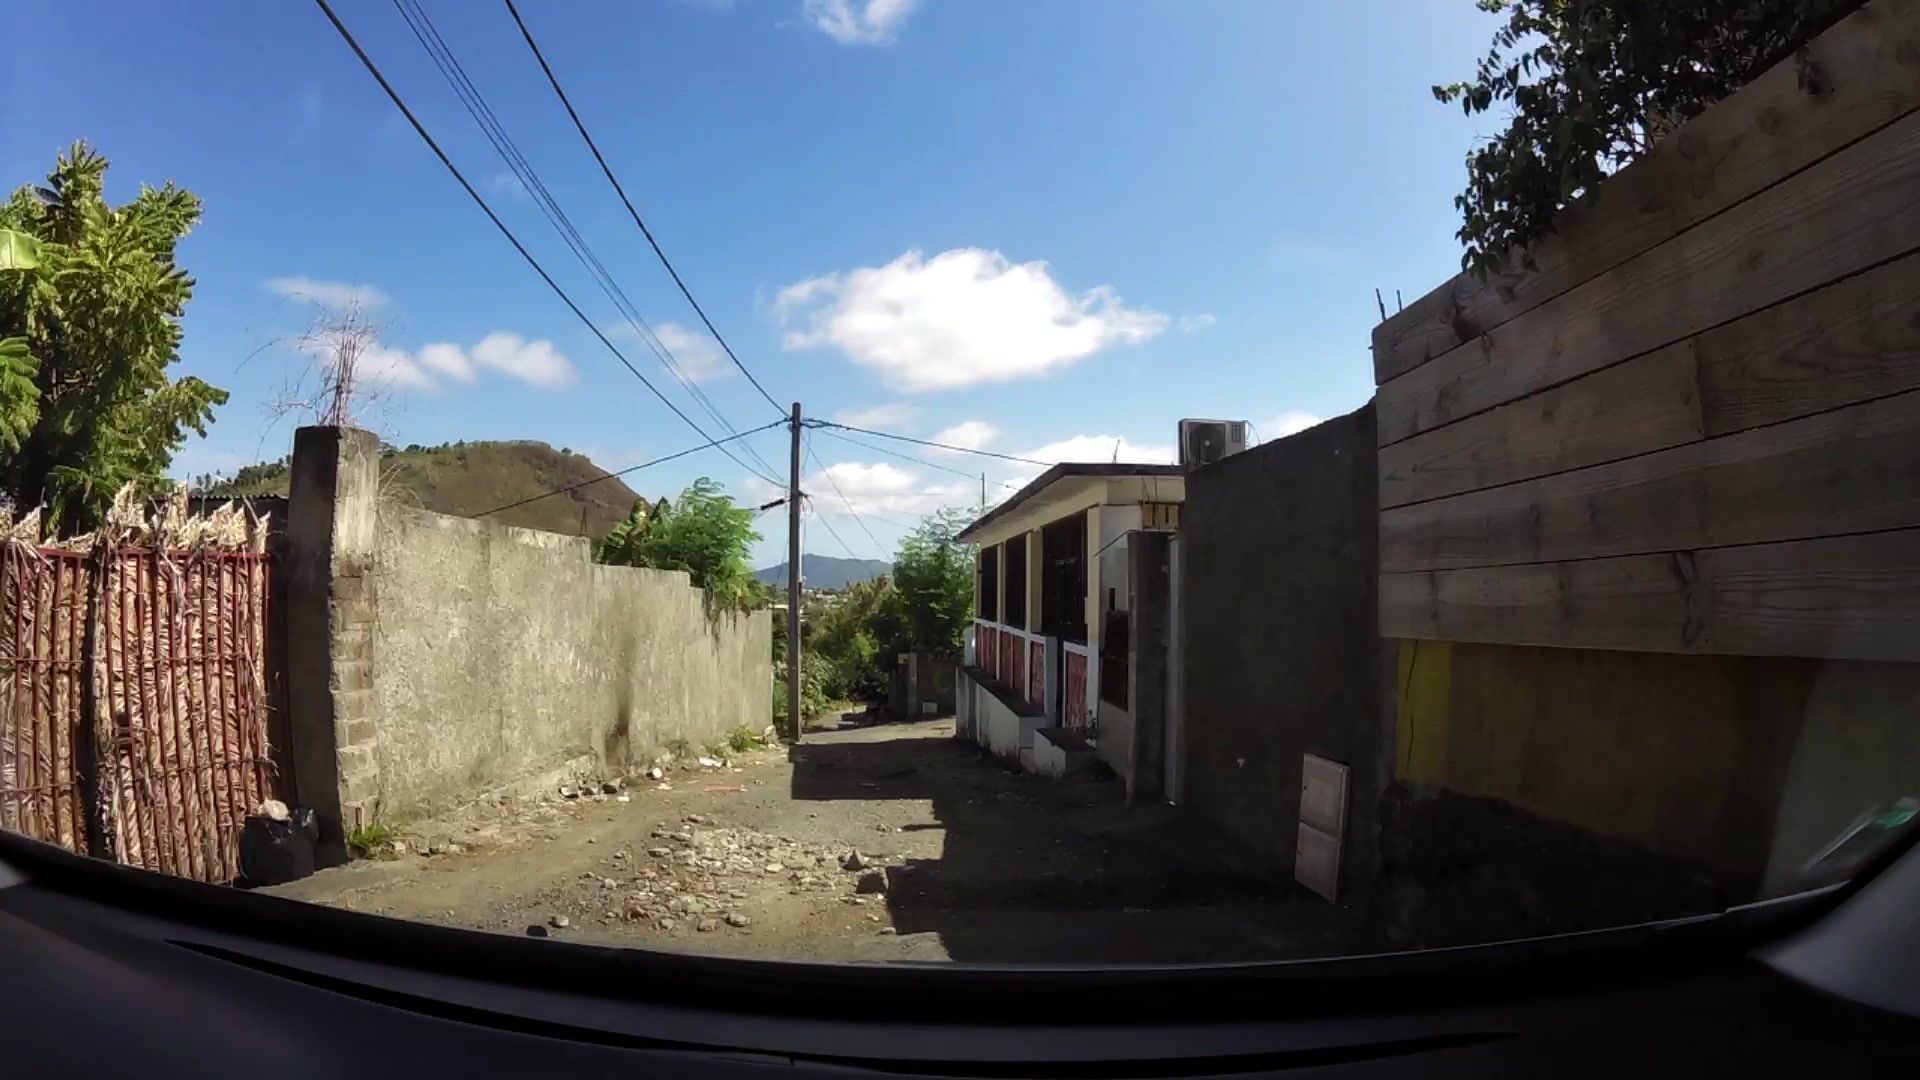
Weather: clear
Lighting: day
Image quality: good
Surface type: driving surface
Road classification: residential
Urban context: dense urban cluster
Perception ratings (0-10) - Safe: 2.67, Lively: 3.56, Beautiful: 1.55, Boring: 4.14, Depressing: 5.61, Wealthy: 1.67